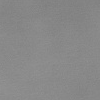
Atmospheric dust classification: dusty